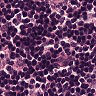
Metastatic tissue present: no